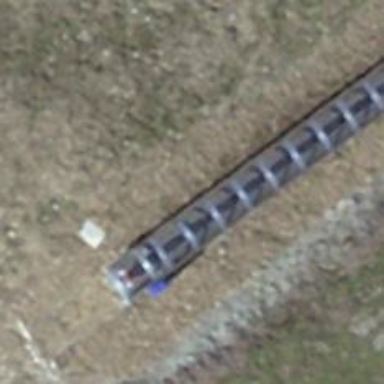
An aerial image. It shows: Tunnel under magic carpet aerialway.